Interaction volume radius: 5 \u00c5
Interaction volume height: 15 \u00c5
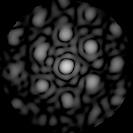
Disorder parameter: 0.4382